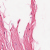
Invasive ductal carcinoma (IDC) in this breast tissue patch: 0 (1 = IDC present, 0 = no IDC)